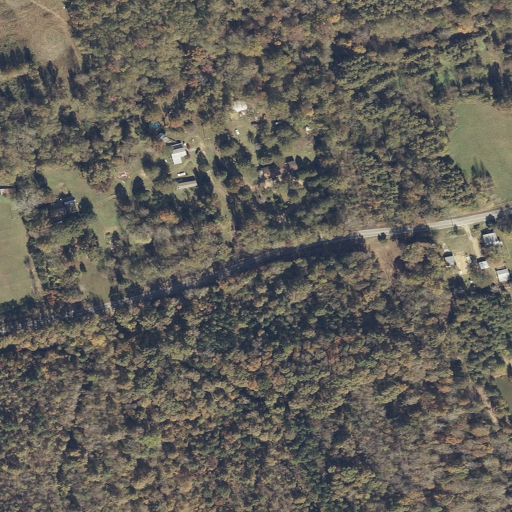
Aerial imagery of valley in Alabama named Pitts Hollow containing deciduous forest, pasture, open development, woody wetlands, mixed forest, low intensity development, and herbaceous wetlands